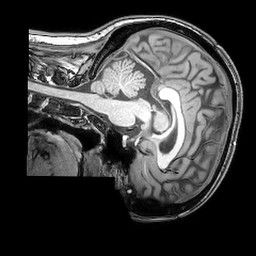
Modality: T1w
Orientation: sagittal
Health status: ill
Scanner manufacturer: philips
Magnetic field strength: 3 T
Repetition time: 0.007 s
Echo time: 0.0035 s